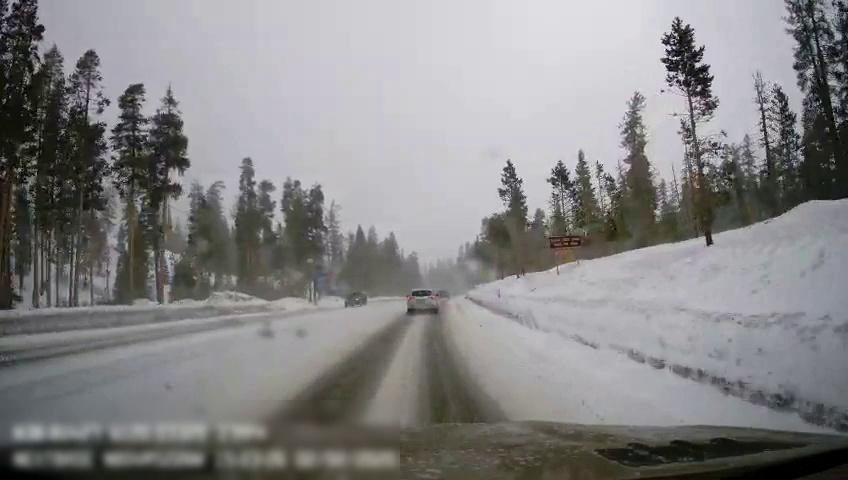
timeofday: Day
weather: Snowy
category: Drivable Space
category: Vehicles | SUV
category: Vehicles | SUV
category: Traffic | Signs